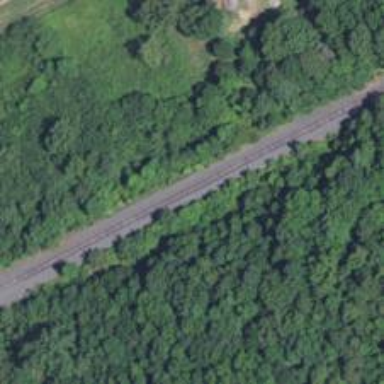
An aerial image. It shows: Railway track.